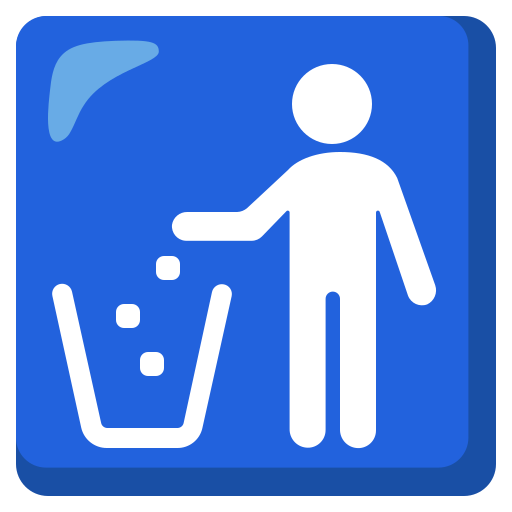
Emoji: 🚮